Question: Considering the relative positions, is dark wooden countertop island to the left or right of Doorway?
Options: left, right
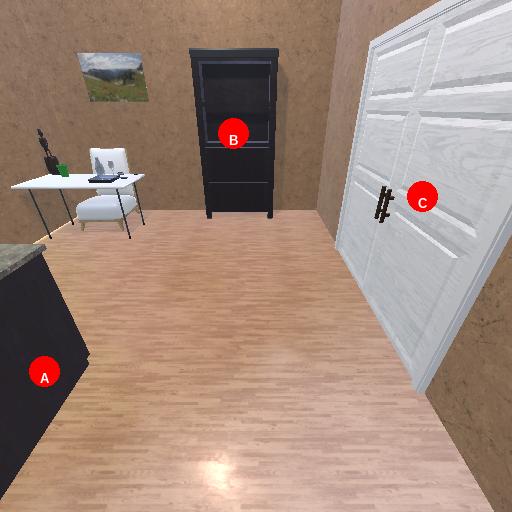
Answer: left